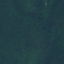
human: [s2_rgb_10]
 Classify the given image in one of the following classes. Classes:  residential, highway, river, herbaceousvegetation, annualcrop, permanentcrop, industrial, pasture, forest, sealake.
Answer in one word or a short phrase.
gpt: Forest